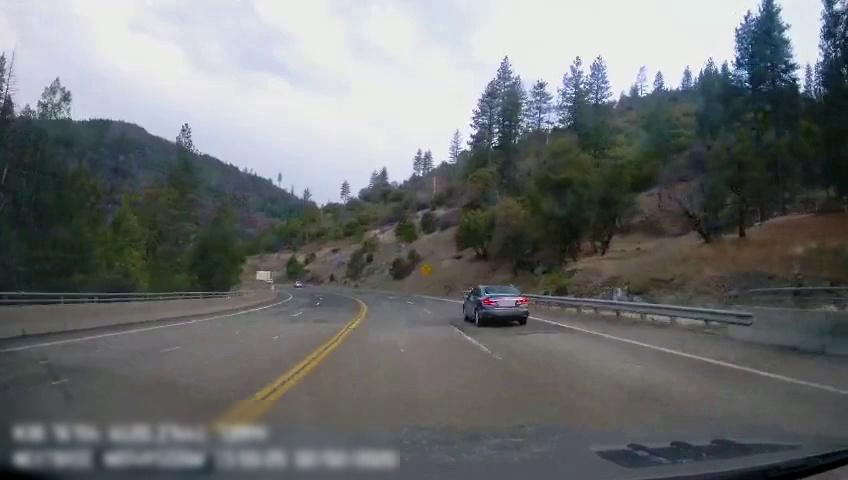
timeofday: Day
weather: Sunny
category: Drivable Space
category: Vehicles | Car
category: Lanes | Current Lane
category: Lanes | Current Lane
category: Lanes | Alternate Lane
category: Lanes | Alternate Lane
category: Lanes | Alternate Lane